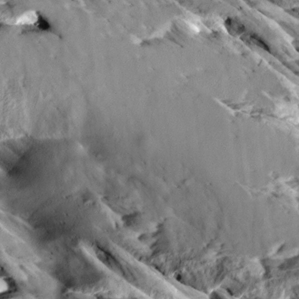
Label: non_frost